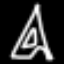
Label: The Eiffel Tower